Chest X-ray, PA view. Patient: 50 years old, sex M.
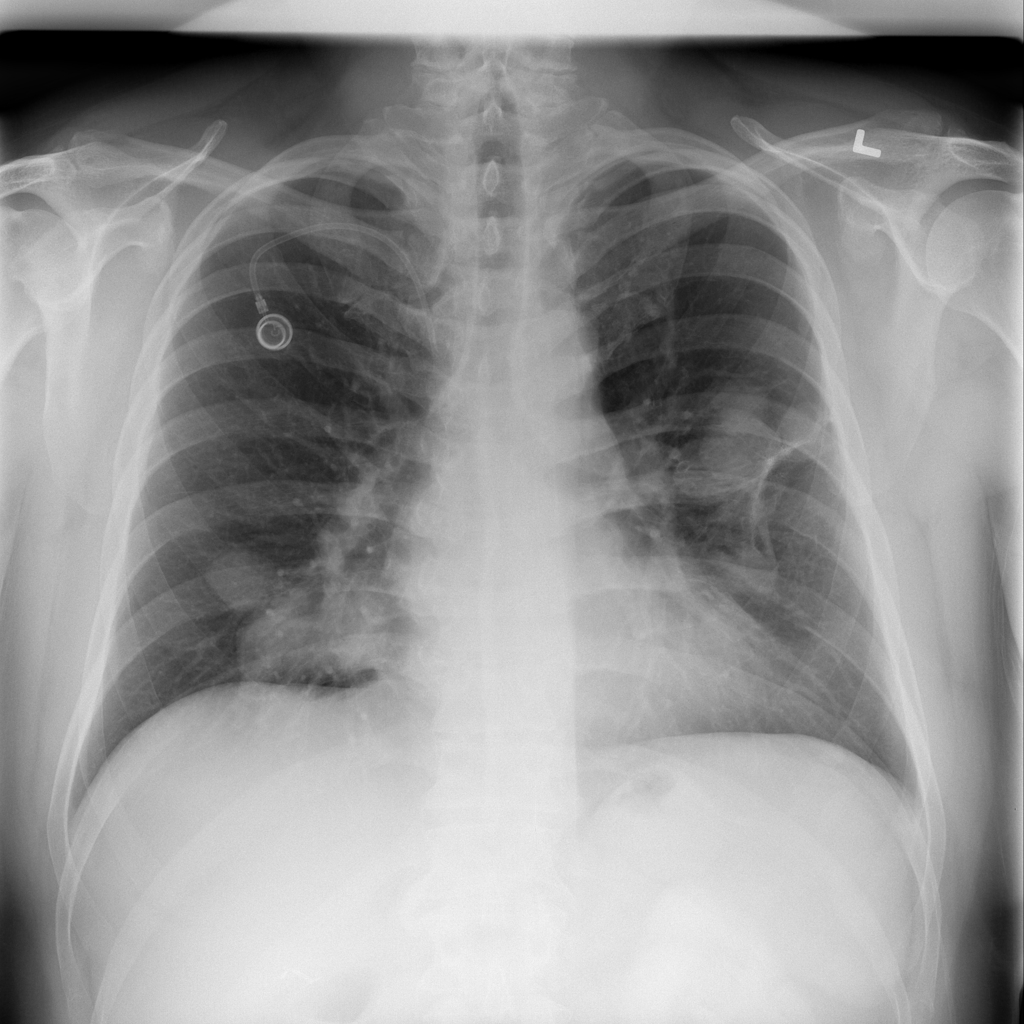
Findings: No Finding